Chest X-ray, PA view. Patient: 45 years old, sex M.
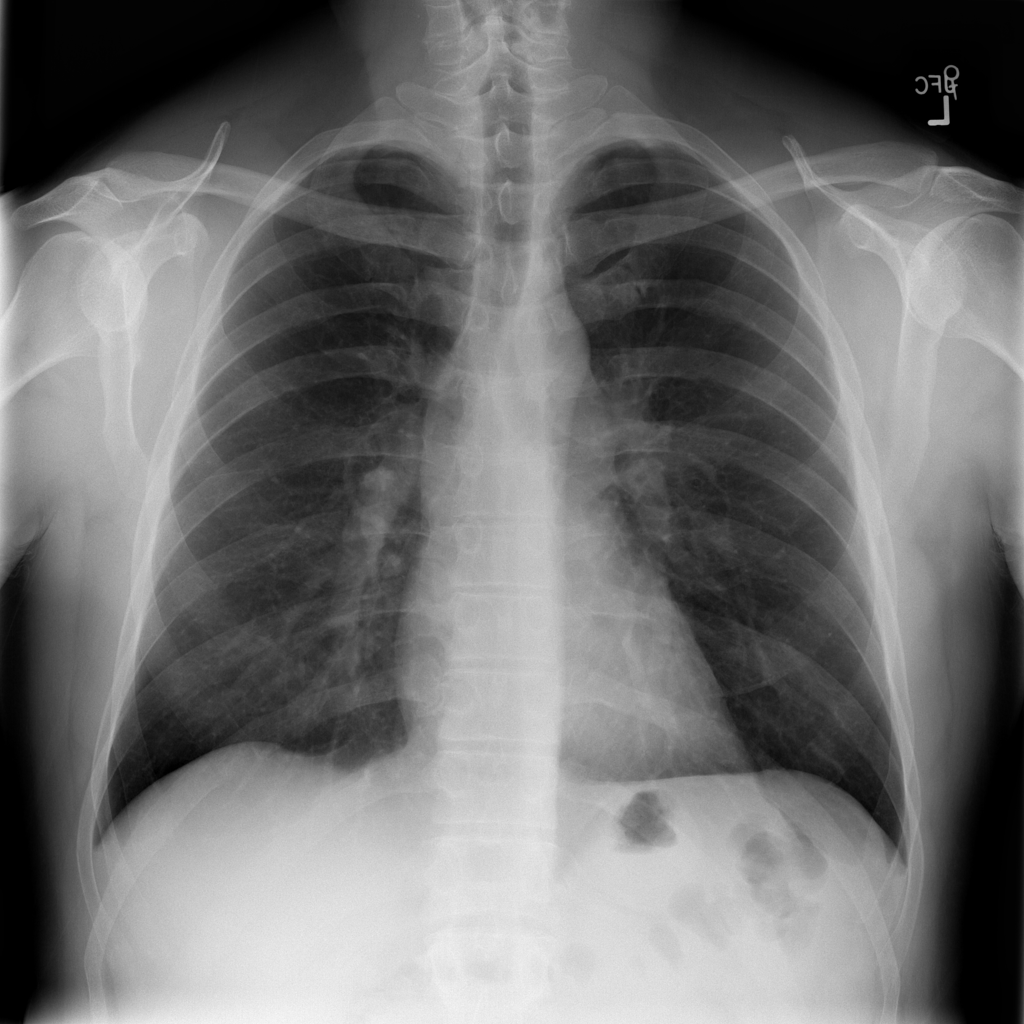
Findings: No Finding